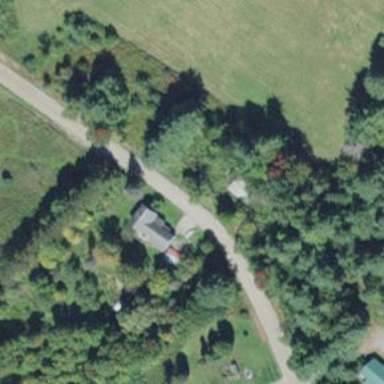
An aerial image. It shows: Simple house.